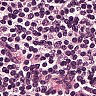
Metastatic tissue present: no